Interaction volume radius: 5 \u00c5
Interaction volume height: 30 \u00c5
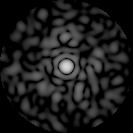
Disorder parameter: 0.8369